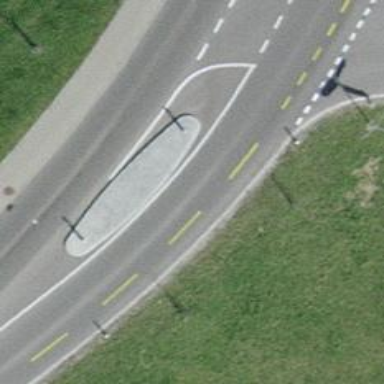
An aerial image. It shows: Asphalt secondary road with dedicated lane for cyclists on both sides.